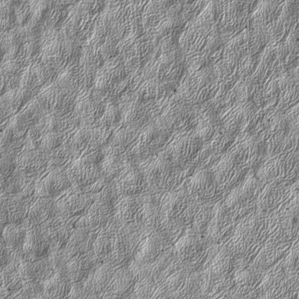
Label: frost